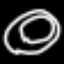
Label: donut